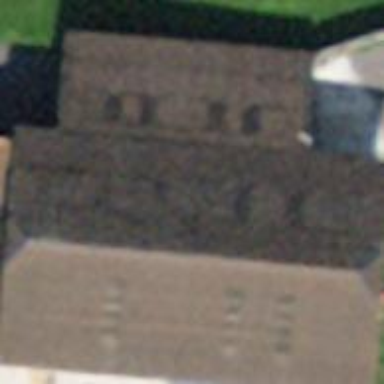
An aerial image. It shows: Rural barn.